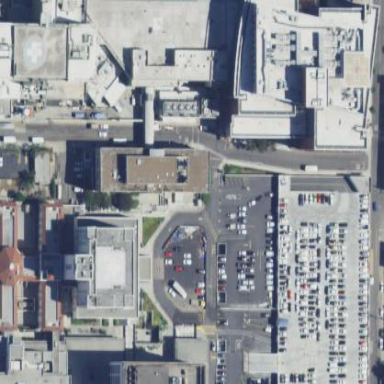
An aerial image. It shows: Hospital building.